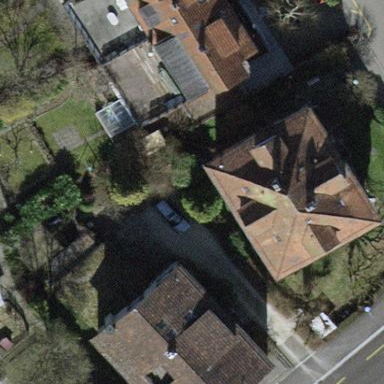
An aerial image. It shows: Apartments building with tiled roof.